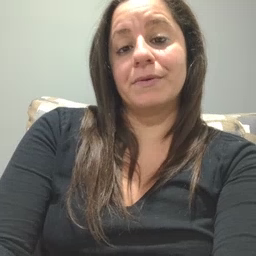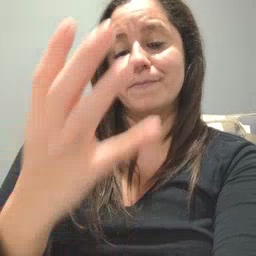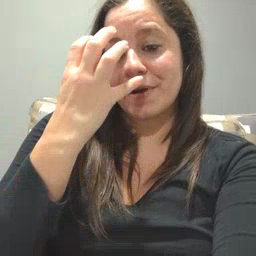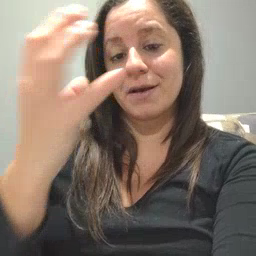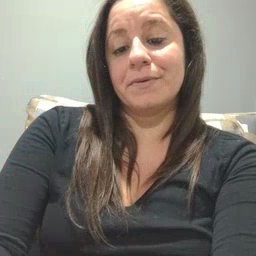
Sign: mad